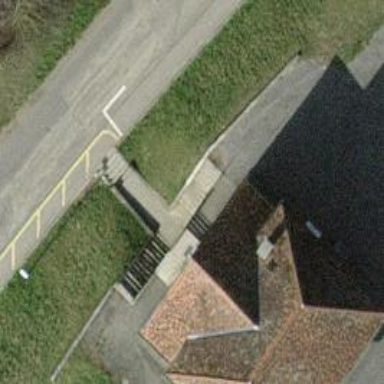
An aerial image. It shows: Set of steps on the road.